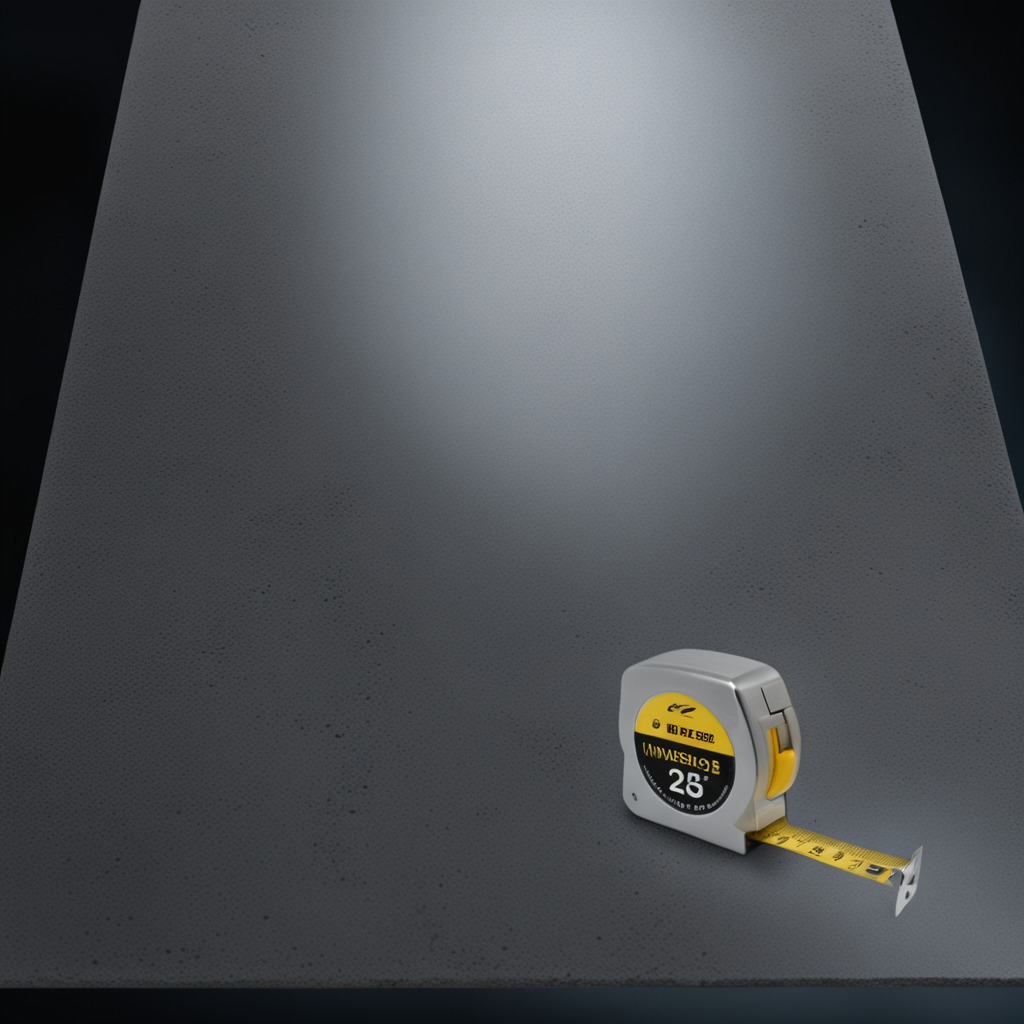
A measuring tape is lying on a clean granite table inside a workshop at night.